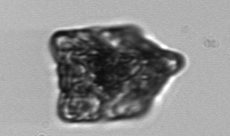
Label: Biddulphia